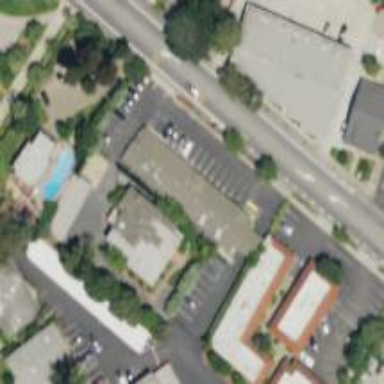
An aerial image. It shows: Veterinary facility.